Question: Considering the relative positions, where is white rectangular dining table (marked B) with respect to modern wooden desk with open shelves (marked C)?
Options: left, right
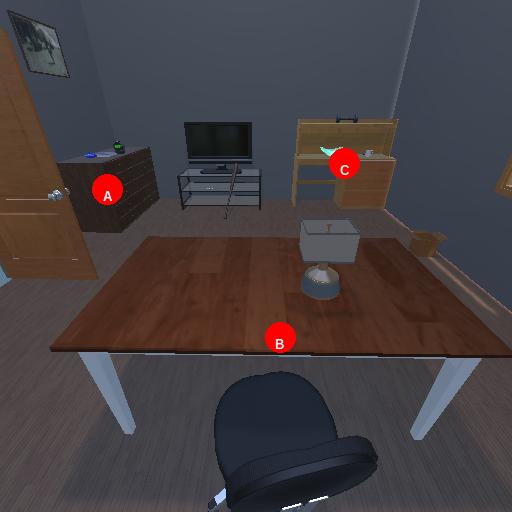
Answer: left